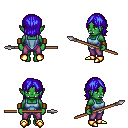
a pixel art fantasy rpg character, female body template, orc, green skin, blue vest, magenta pants, blue long bangs hairstyle, leather bracers, gold boots, spear, four views (front, back, left, right), 2x2 character sprite sheet, small pixel art, hard edges, no anti-aliasing